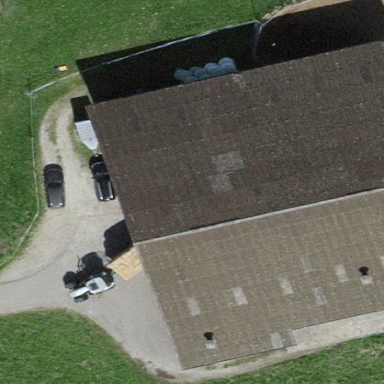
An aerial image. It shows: Rural barn.